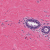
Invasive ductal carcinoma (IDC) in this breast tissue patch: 0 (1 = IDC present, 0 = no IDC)